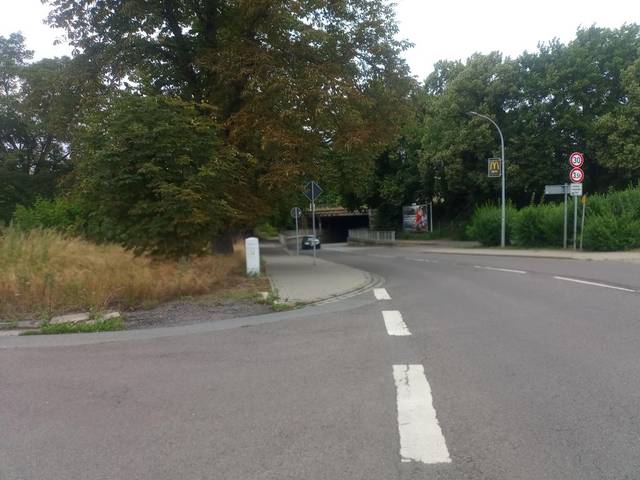
Region: Germany
Coordinates: 51.056, 12.128